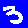
Digit: 3